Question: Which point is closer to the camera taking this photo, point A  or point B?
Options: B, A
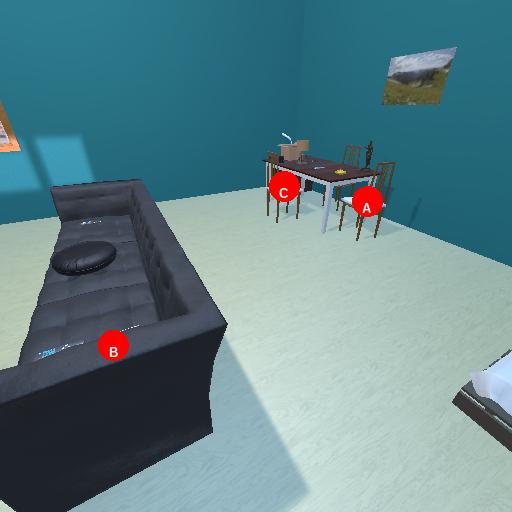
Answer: B